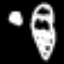
Label: chair